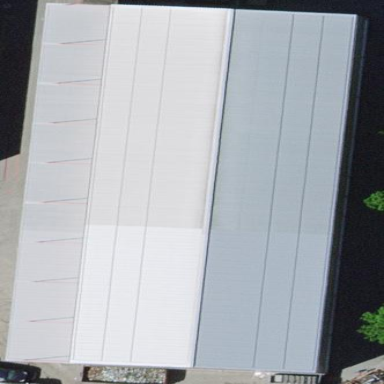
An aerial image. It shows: Industrial building.